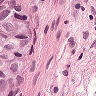
Metastatic tissue present: yes